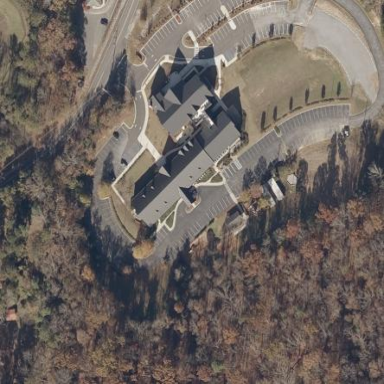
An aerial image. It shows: Building that is place of worship.